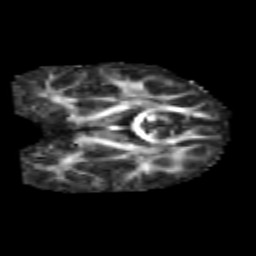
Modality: FA
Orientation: coronal
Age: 6
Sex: male
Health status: healthy